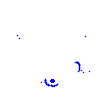
Particle: pion